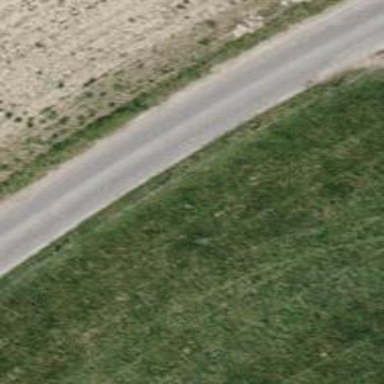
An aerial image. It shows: Unclassified road with asphalt surface.